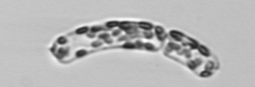
Label: Guinardia_striata